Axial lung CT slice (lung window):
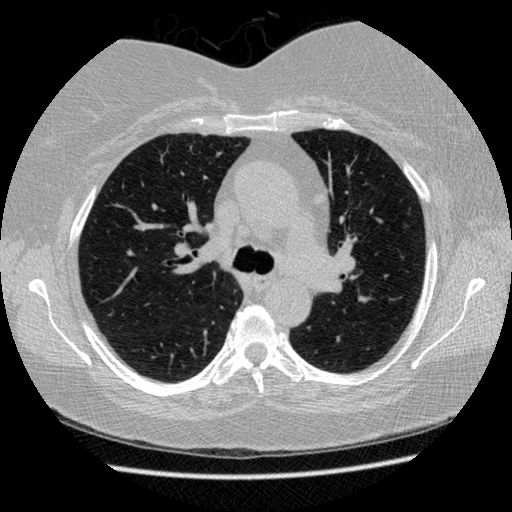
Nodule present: no